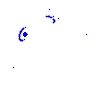
Particle: electron